Interaction volume radius: 5 \u00c5
Interaction volume height: 15 \u00c5
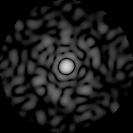
Disorder parameter: 0.8268